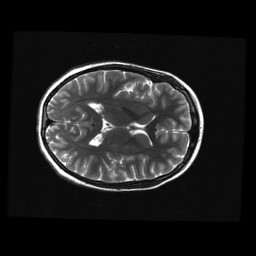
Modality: T2w
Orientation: axial
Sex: female
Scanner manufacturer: ge
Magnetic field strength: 3 T
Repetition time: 5 s
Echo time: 0.1007 s